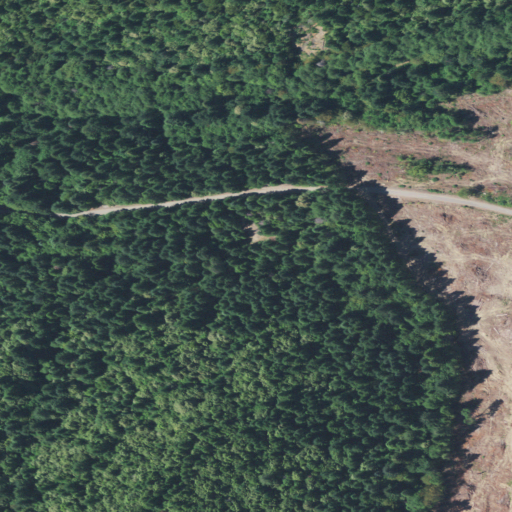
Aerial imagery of valley in Oregon named Lost Canyon containing evergreen forest, grassland, open development, woody wetlands, and mixed forest